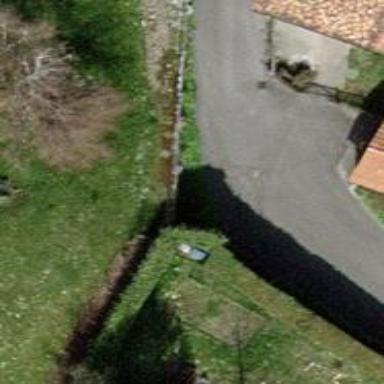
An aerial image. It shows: Hedge barrier.